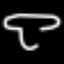
Label: mushroom